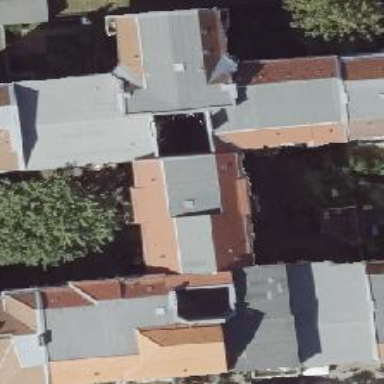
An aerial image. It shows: Unique apartment building with double saltbox roof shape.